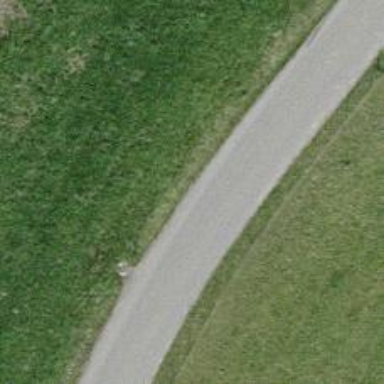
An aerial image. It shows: Unclassified road.